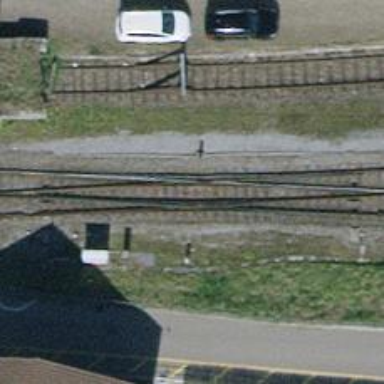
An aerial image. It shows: Single-track railway with electrified contact lines.